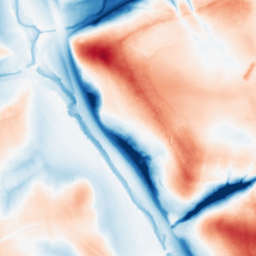
Category: classical
Decomposition family: gaussian_anisotropic
Decomposition parameters: sigma_x: 20
sigma_y: 20
Upsampling method: edge_directed
Upsampling parameters: scale: 2
Upsampling scale: 2